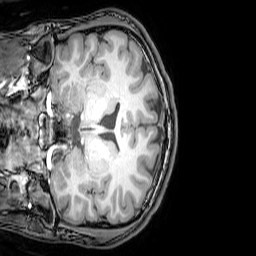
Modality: T1w
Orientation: coronal
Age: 20
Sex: male
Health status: healthy
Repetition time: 0.081 s
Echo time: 0.037 s